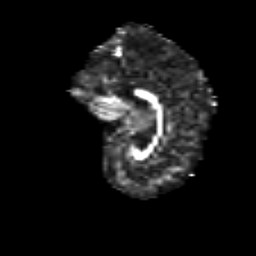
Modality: FA
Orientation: sagittal
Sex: female
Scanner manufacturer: siemens
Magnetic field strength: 3 T
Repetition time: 5 s
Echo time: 0.071 s